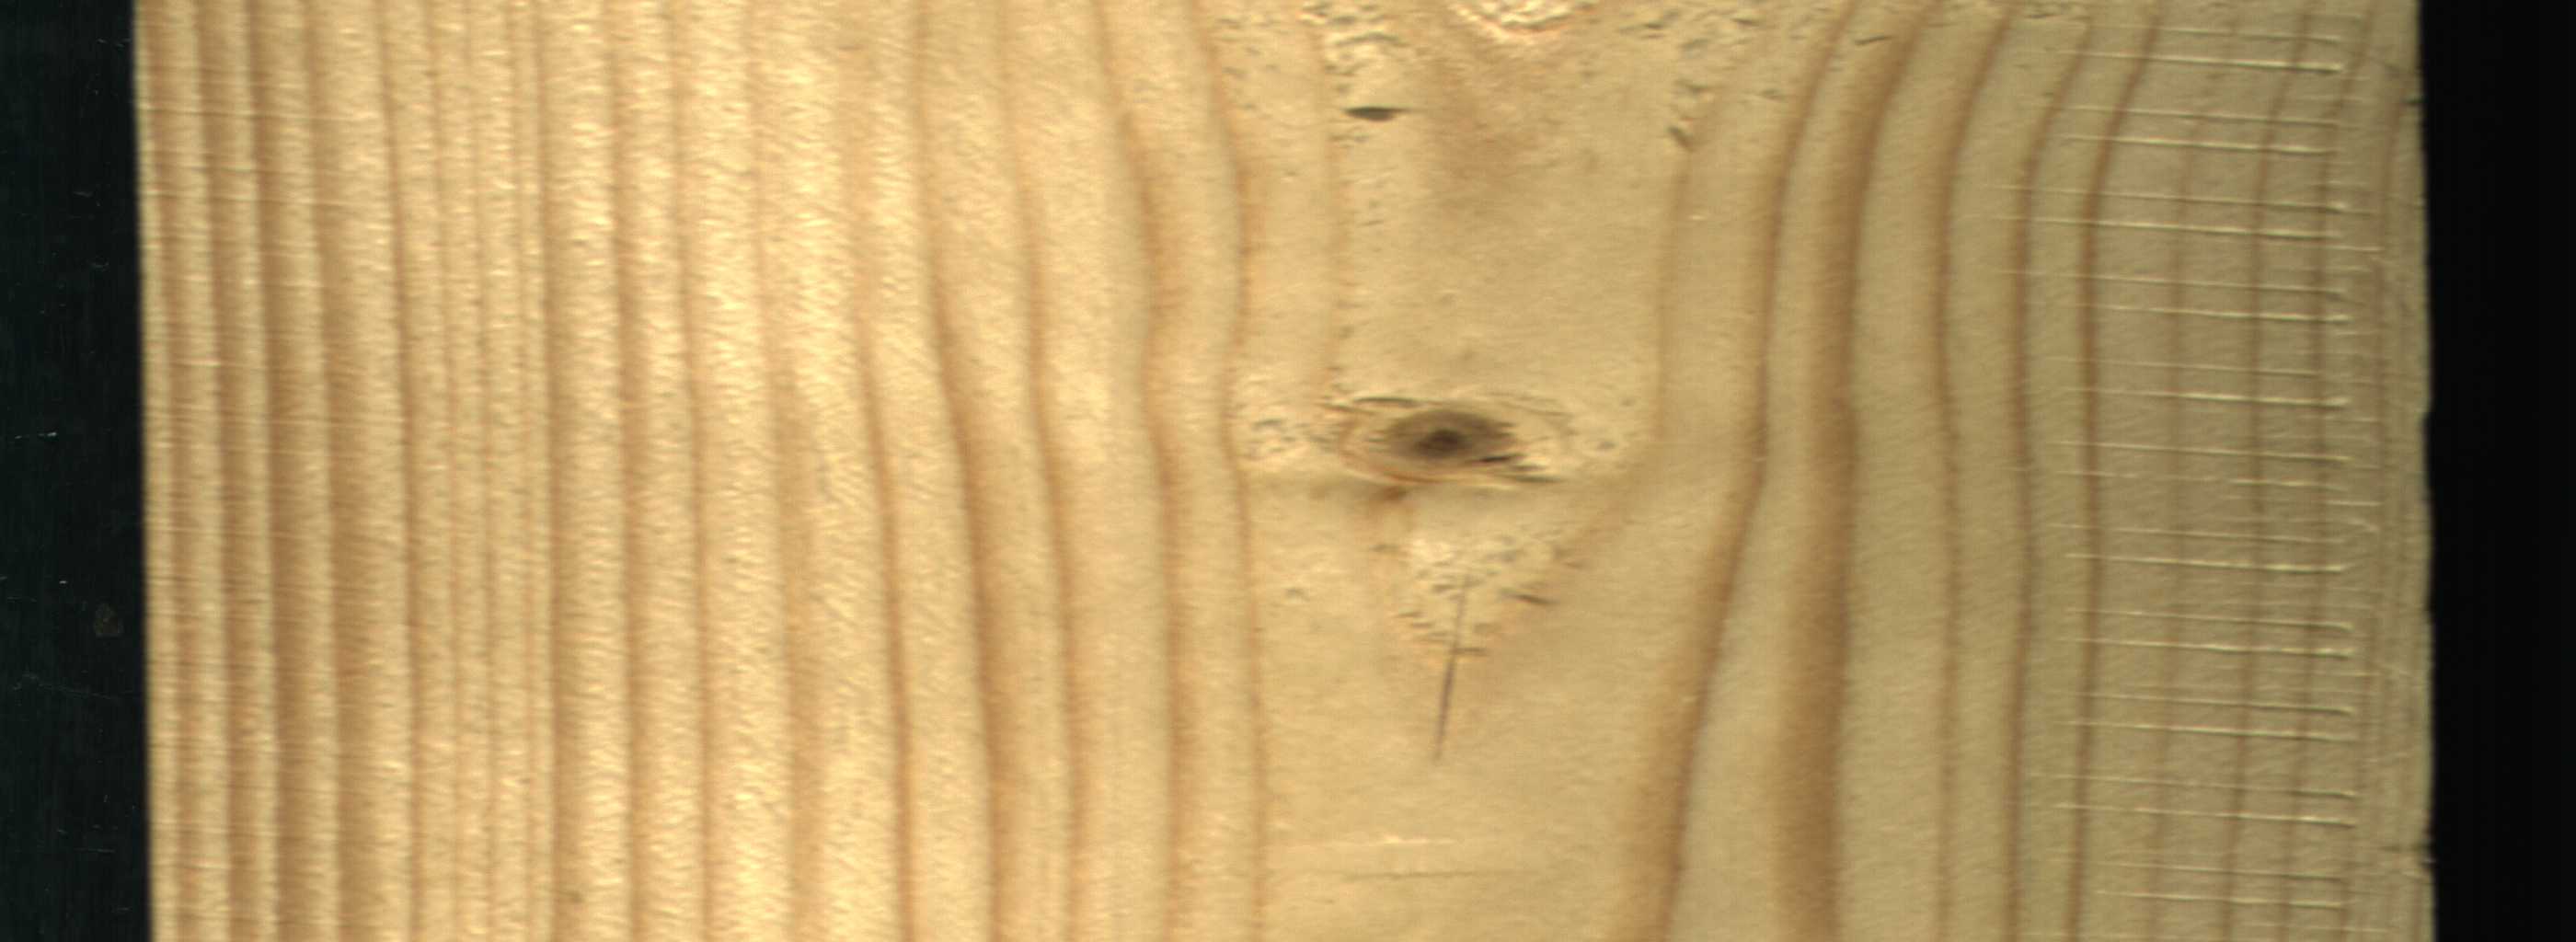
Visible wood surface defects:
Live_Knot